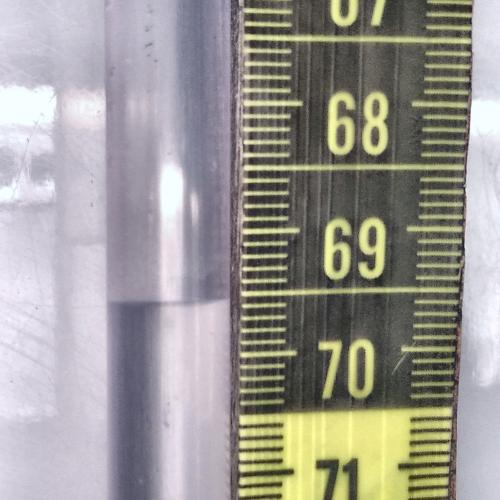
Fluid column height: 69.6 cm